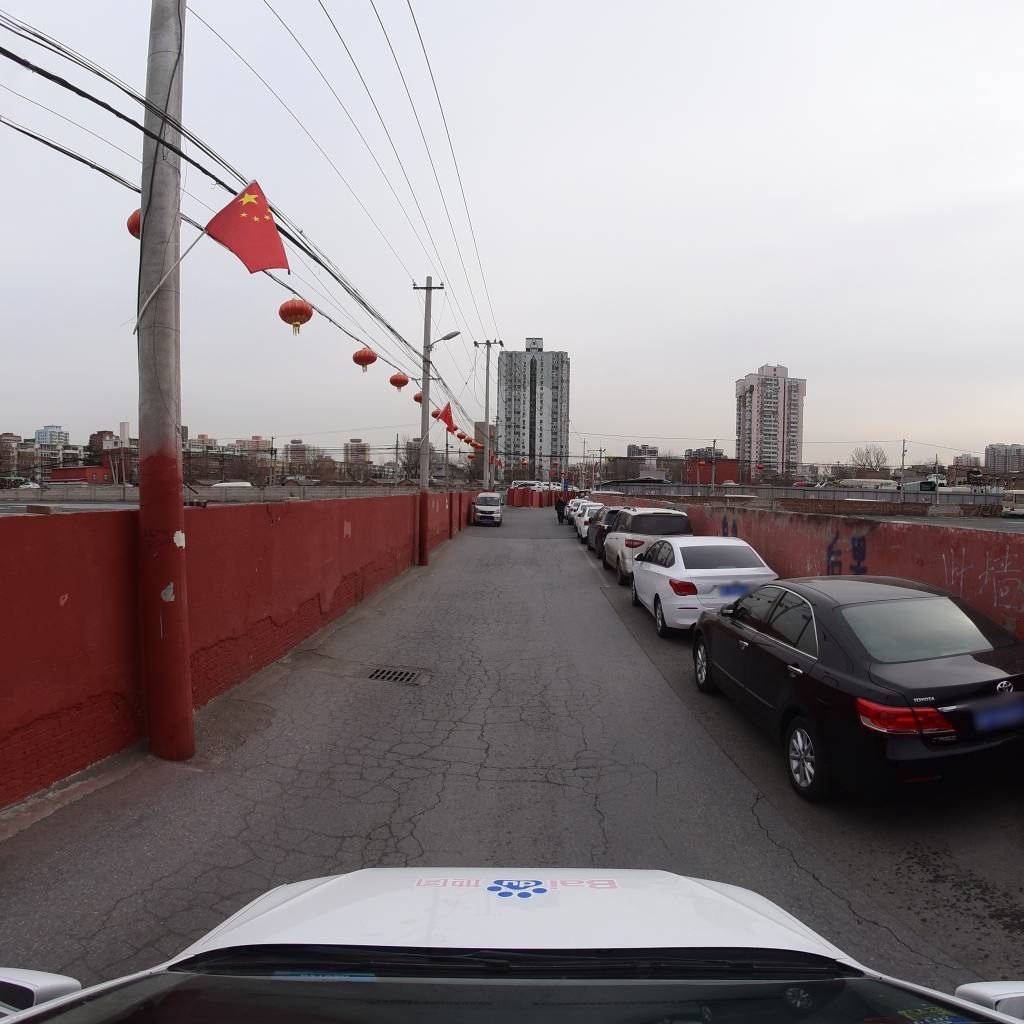
Region: Fengtai
Road damage annotations: alligator crack, longitudinal crack, pothole, pothole